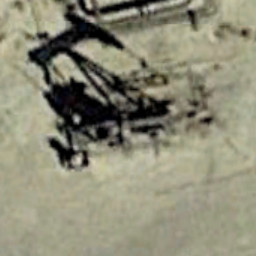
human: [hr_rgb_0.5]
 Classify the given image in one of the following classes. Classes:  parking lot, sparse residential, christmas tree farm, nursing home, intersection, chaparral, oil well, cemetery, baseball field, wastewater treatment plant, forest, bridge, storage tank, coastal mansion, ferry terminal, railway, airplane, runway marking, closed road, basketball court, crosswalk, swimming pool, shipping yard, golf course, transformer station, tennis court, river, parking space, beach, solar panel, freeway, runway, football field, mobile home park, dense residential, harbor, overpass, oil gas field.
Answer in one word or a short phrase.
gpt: oil well